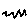
Label: zigzag